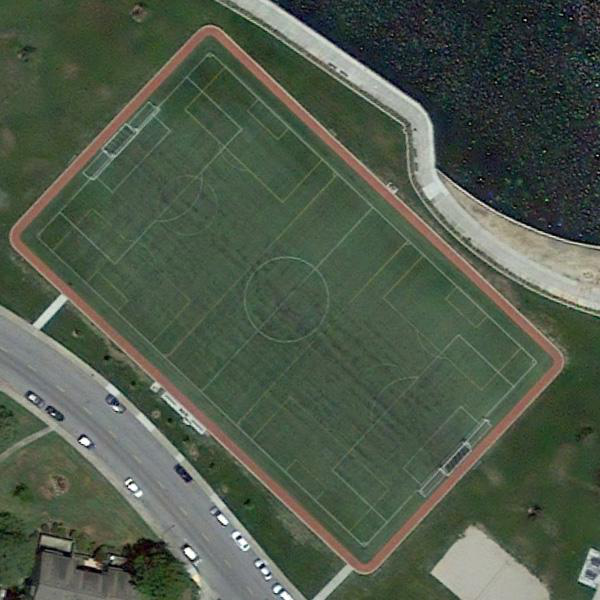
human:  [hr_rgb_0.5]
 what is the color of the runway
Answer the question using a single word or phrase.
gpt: red